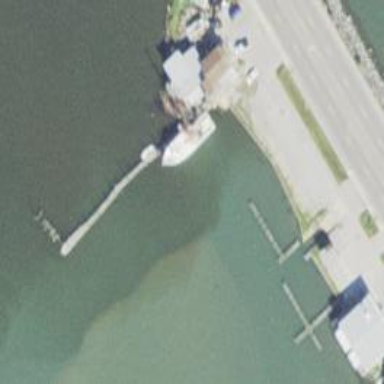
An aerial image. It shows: Man-made pier.